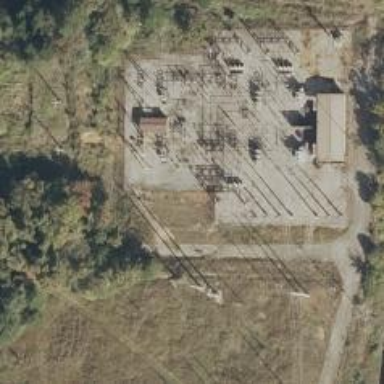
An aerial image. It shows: Switch for power supply.